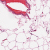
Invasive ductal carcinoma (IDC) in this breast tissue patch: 0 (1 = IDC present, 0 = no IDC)